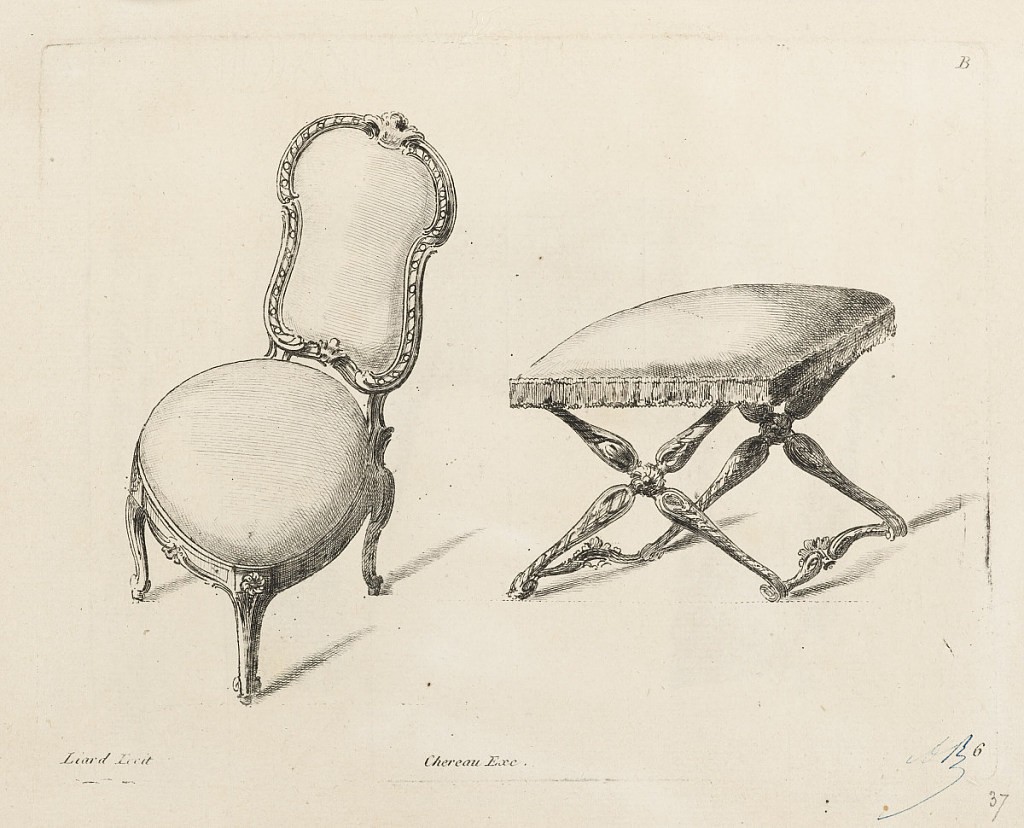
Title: Bergère (No. 6), in Recueil de différents Muebles garniers Comme Fauteuils (Liard's "Suites")
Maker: Matthew Liard, English, ca. 1736–1782
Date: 1736–82
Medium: Etching on cream laid paper
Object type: Print
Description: Left, chair with curved legs and back; right, cross-legged stool, tassels on cushion.